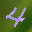
Label: 4